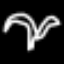
Label: palm tree